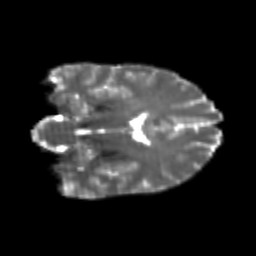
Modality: T2w
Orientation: coronal
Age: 24
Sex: female
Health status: healthy
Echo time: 0.074 s